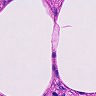
Metastatic tissue present: no